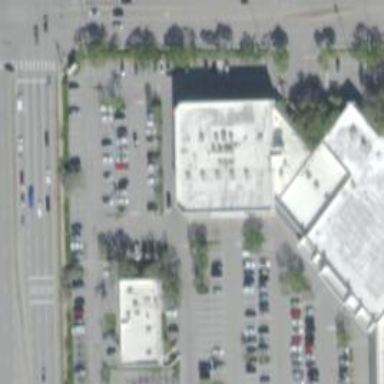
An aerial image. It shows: Parking space.